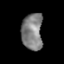
Tissue: lung
Cell type: Epithelial cells
Senescence score: 0.1235
Nuclear area (px): 746
Mean DAPI intensity: 128.685